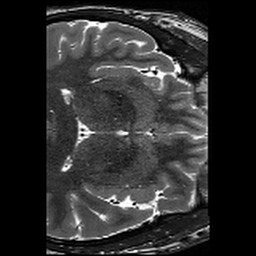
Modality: T2w
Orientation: axial
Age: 20
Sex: male
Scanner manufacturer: siemens
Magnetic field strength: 3 T
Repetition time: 13.15 s
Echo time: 0.082 s